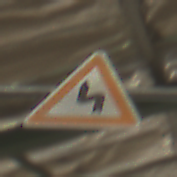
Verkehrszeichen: DoppelkurveZunaechstLinks
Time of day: MorningAfternoon
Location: Roofed (Special)
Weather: NotSpecified
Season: NotSpecified
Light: Artificial